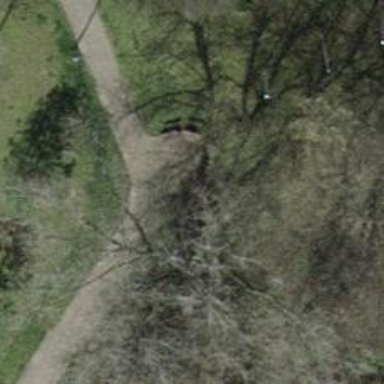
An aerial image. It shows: Bench.